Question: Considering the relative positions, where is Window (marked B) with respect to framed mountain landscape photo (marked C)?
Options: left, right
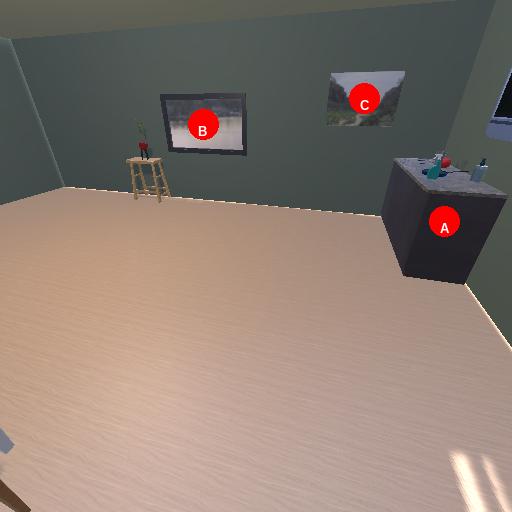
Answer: left